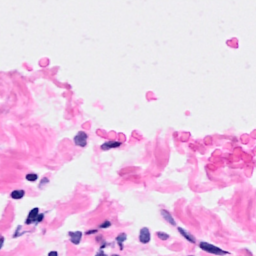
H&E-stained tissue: Breast